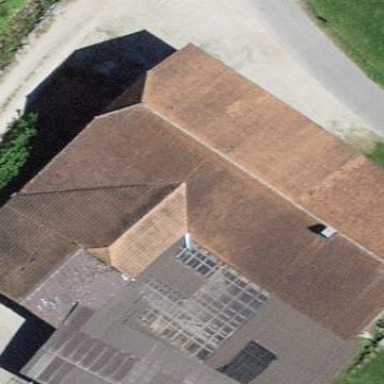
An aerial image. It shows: Farm building.